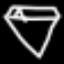
Label: diamond